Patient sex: M
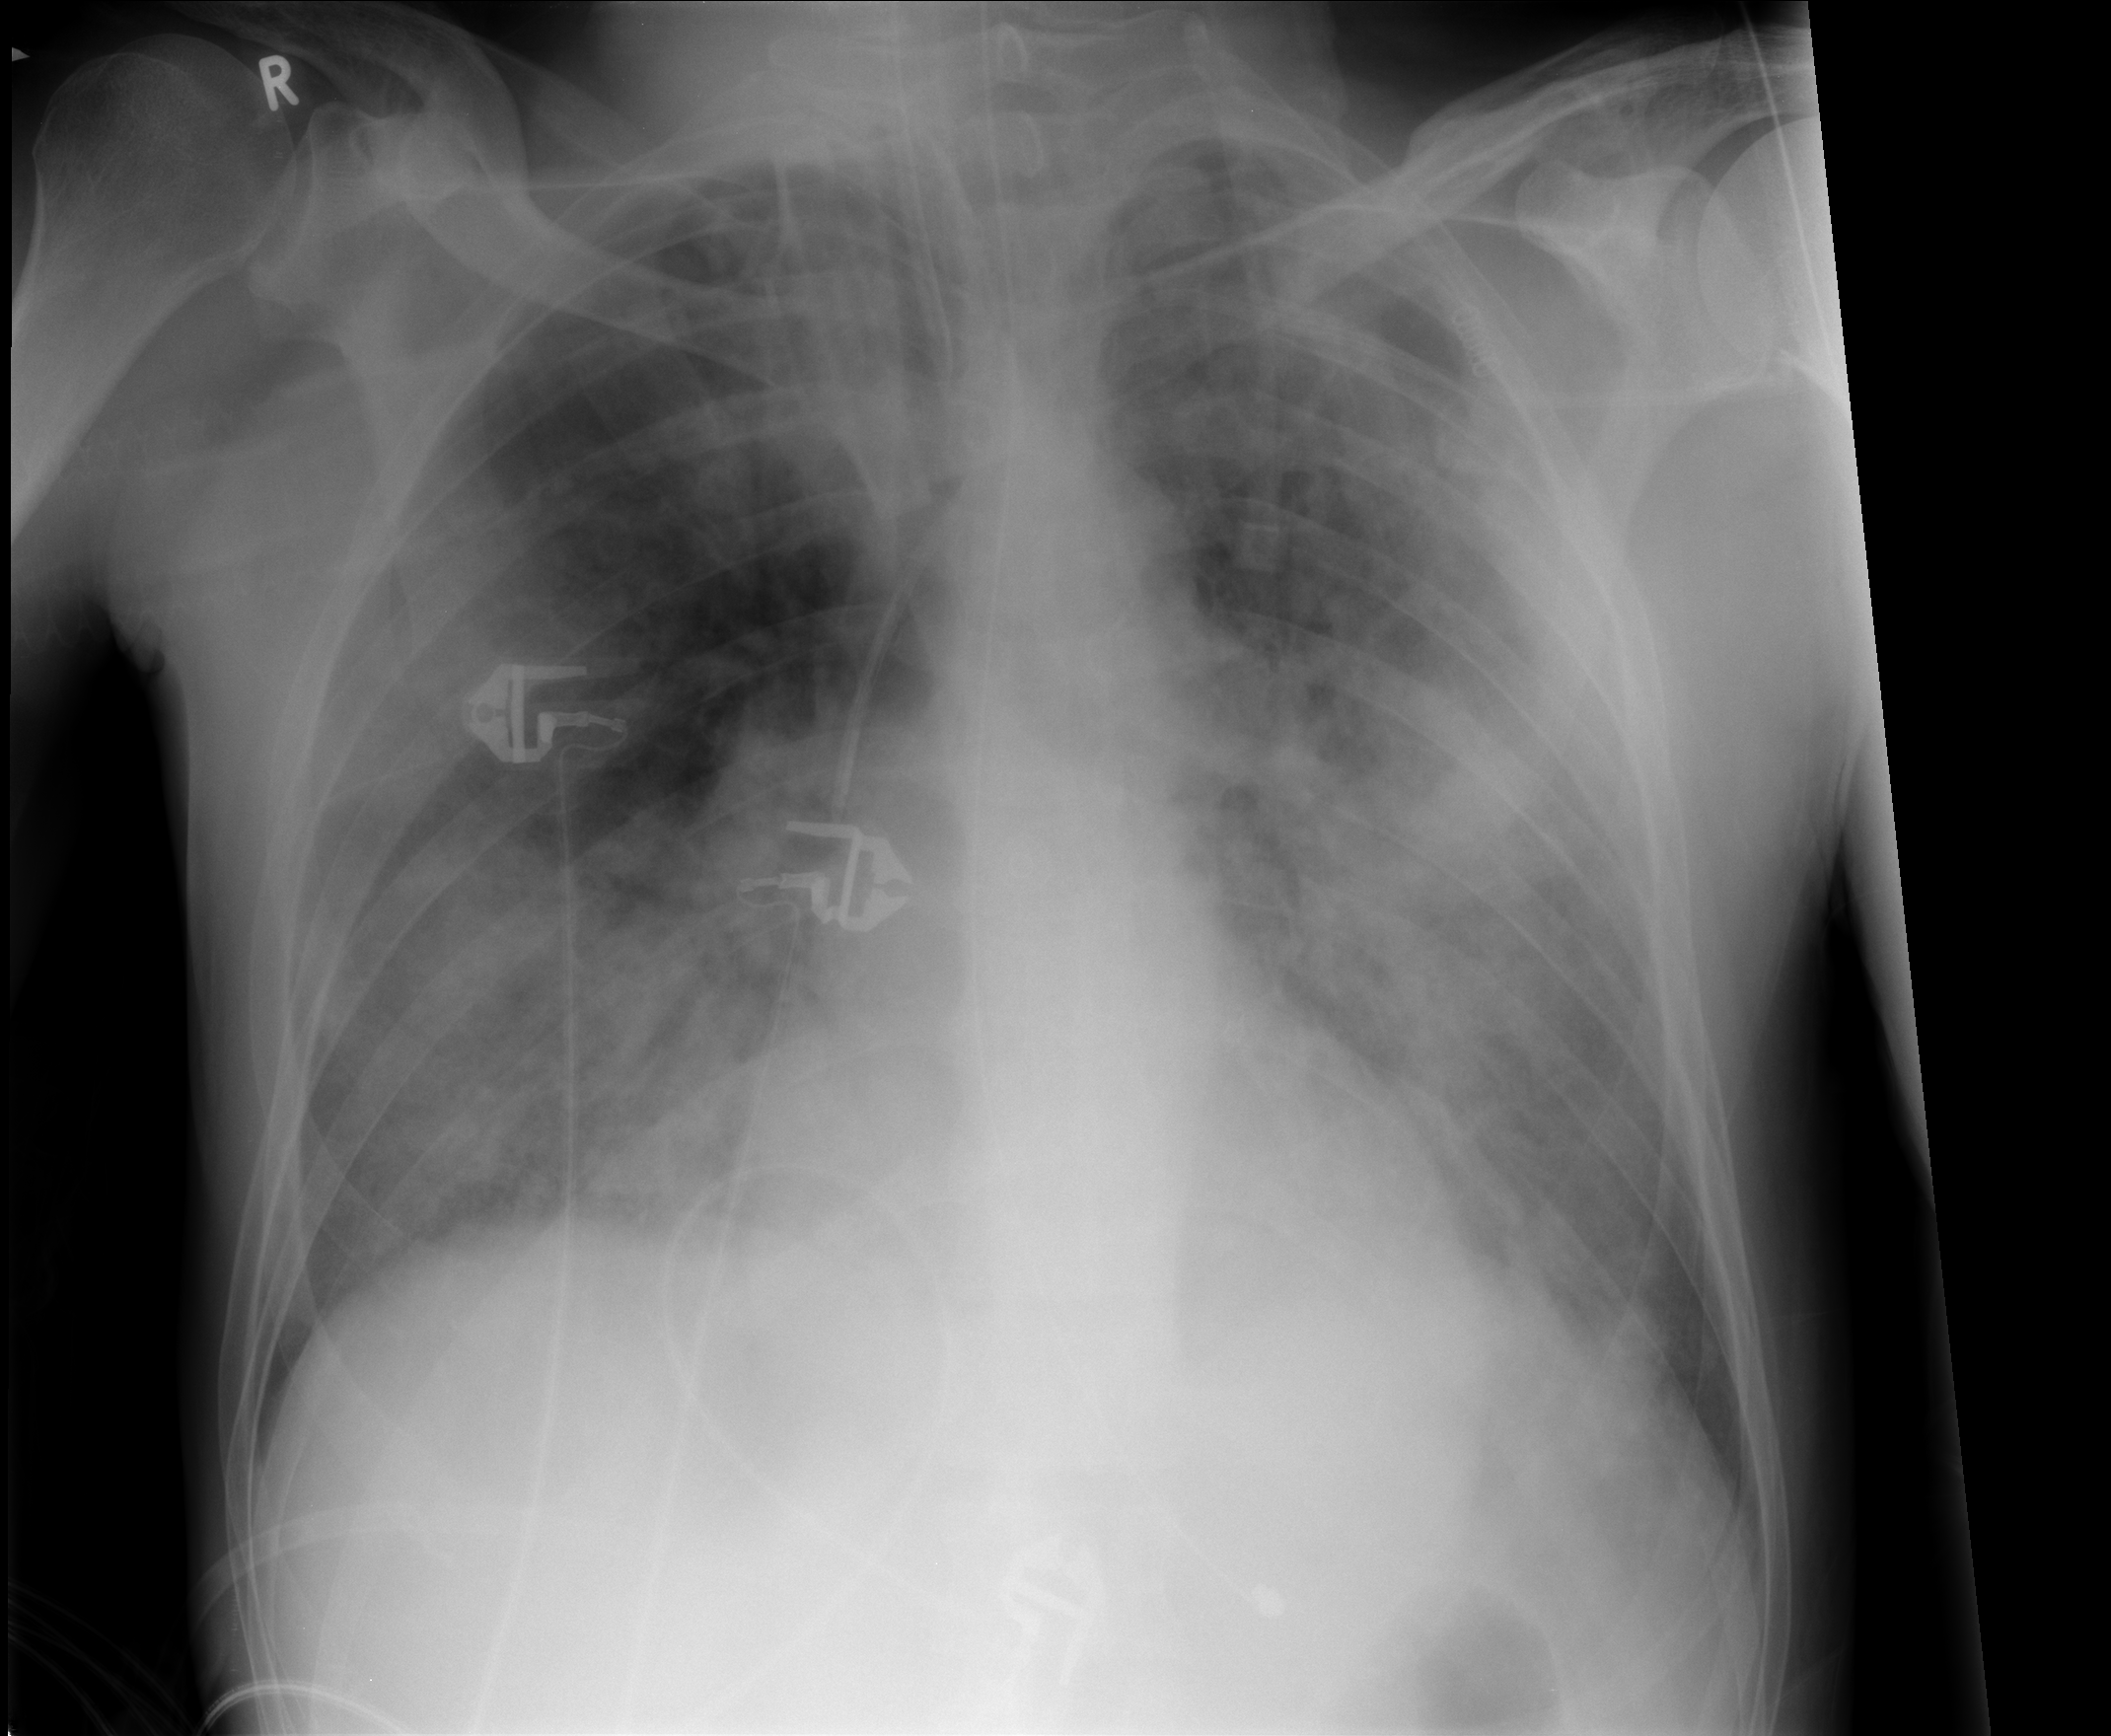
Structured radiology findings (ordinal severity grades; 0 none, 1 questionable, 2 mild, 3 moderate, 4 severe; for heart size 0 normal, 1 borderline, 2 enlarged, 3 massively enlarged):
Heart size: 0
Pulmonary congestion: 3
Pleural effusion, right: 0
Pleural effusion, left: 0
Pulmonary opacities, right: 3
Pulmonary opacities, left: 3
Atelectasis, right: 3
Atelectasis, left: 3